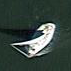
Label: Civil_yacht